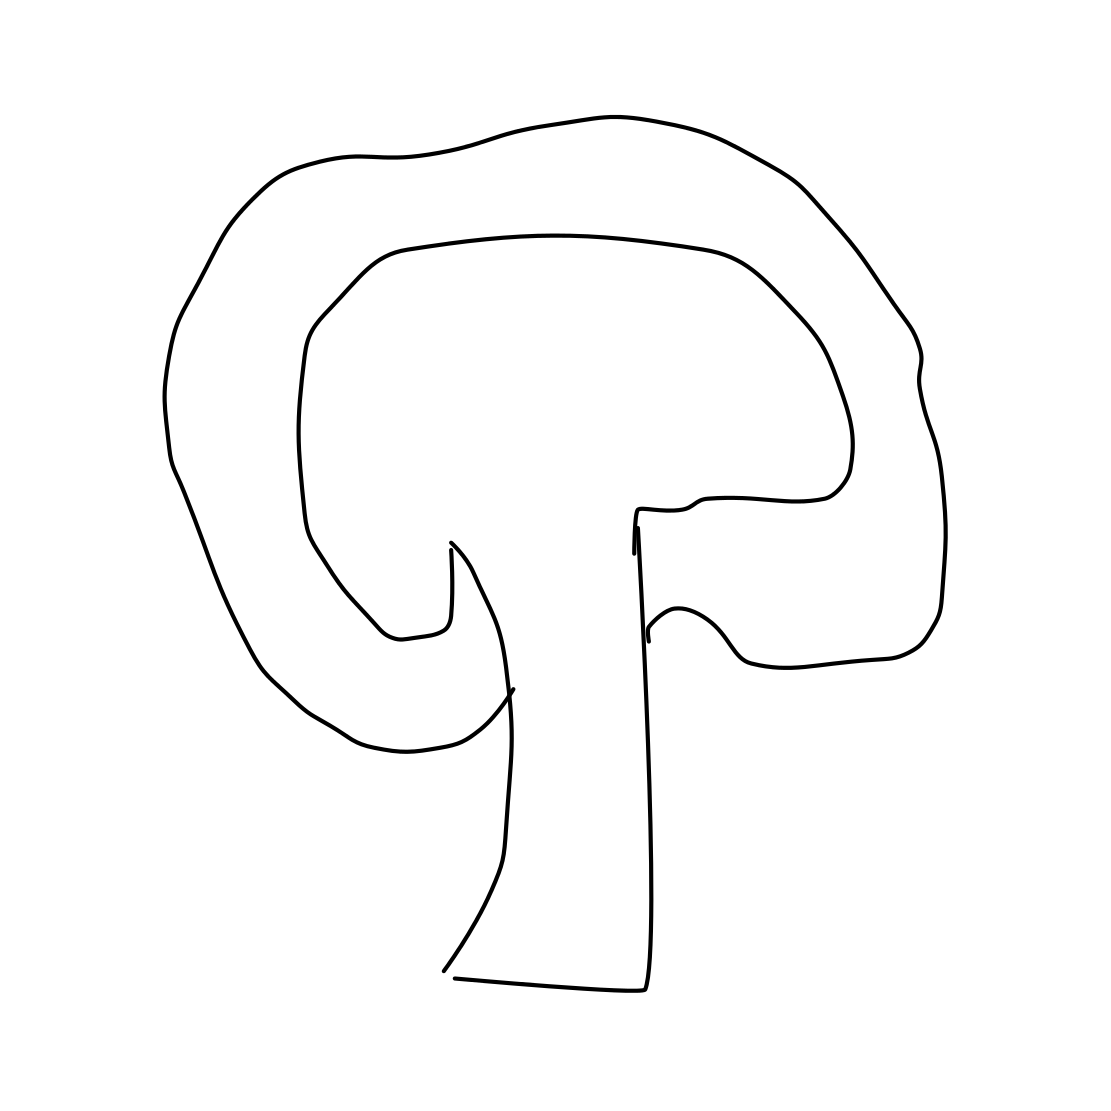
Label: mushroom